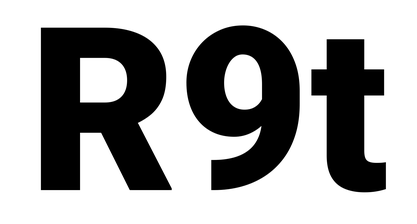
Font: Roboto_Black